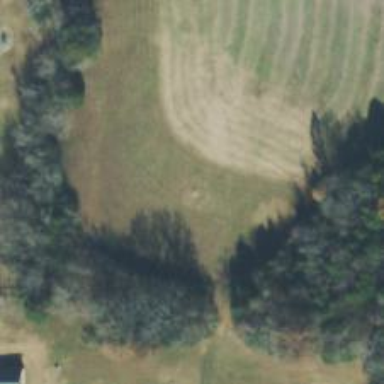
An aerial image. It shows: Disc golf basket.